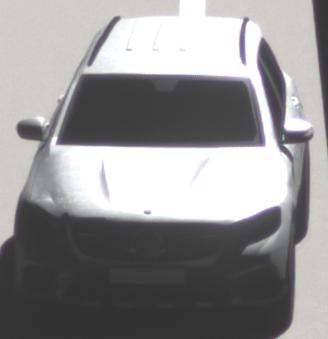
Make: Mercedes-Benz
Model: GLC 250
Detailed model: GLC (253)
Model produced from: 2015/09
Model produced until: 2018/05
Doors: 5
Color: white
Road condition: dry road
Daytime: morning or afternoon
Contrast: high contrast